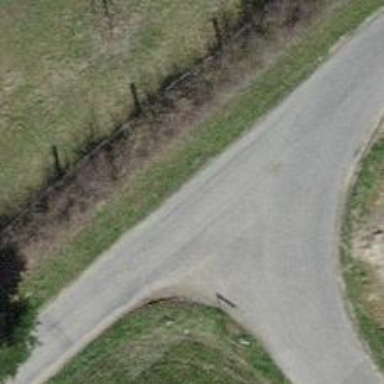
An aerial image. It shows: Residential road with grade 1 tracktype.